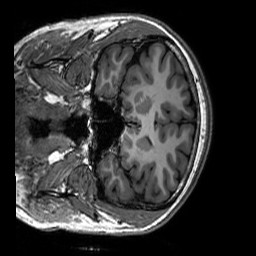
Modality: T1w
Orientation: coronal
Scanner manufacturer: siemens
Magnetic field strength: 3 T
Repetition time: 2.3 s
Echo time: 0.00302 s